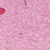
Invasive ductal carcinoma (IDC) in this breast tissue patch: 0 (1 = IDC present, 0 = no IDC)